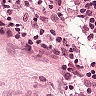
Metastatic tissue present: no